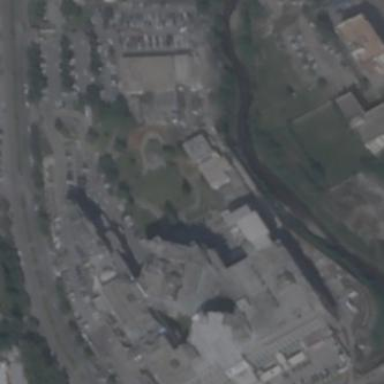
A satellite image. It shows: Hospital.